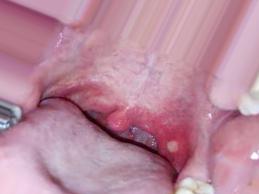
Condition: Mouth Ulcer